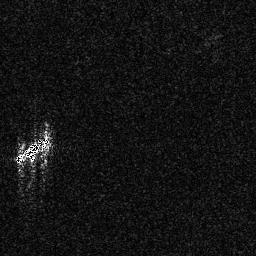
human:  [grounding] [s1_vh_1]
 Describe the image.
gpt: In the satellite image, there is  <ref>1 medium ship </ref> <box>[[5, 51, 20, 63, 0]]</box> located at left.